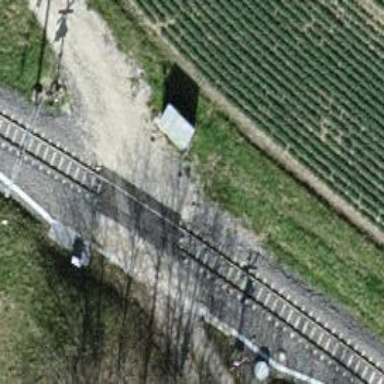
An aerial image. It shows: Railway crossing.